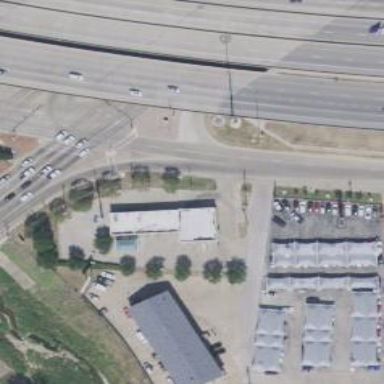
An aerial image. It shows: Car rental service.